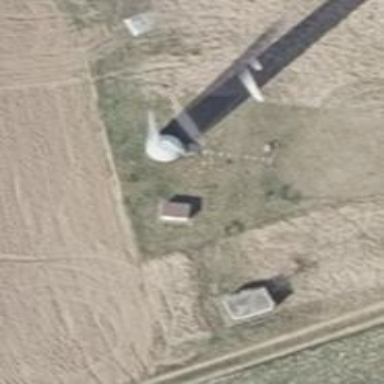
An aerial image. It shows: Wind turbine generator that utilizes wind as its source for generating electricity. It is of the horizontal axis type.